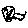
Label: cat